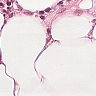
Metastatic tissue present: no